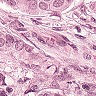
Metastatic tissue present: yes